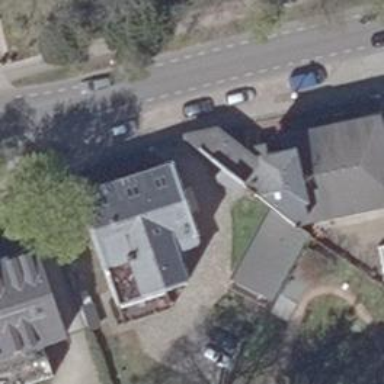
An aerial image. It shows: Residential building with black roof. The building is colored in red and antique white.